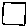
Label: square